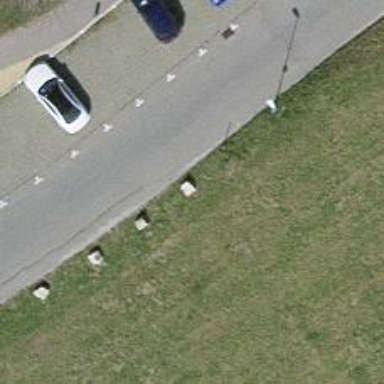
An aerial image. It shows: Block barrier.